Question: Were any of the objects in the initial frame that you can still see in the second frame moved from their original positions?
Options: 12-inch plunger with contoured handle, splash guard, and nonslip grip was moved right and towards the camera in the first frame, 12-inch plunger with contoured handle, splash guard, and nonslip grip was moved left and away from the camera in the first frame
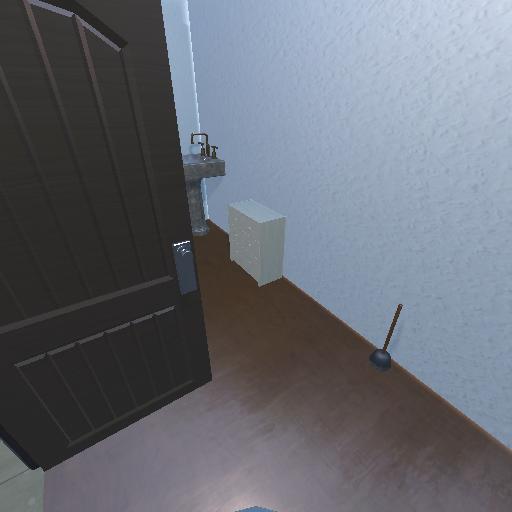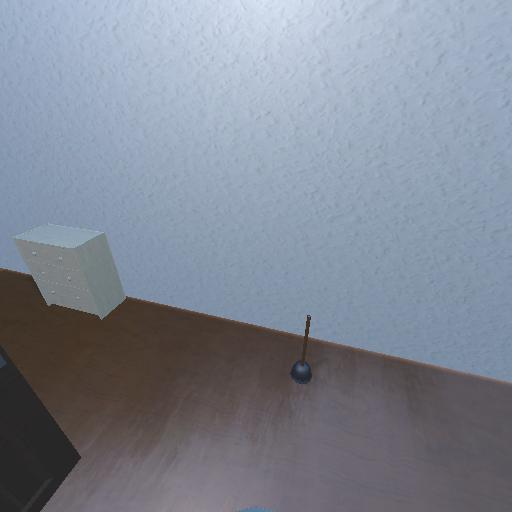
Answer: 12-inch plunger with contoured handle, splash guard, and nonslip grip was moved right and towards the camera in the first frame